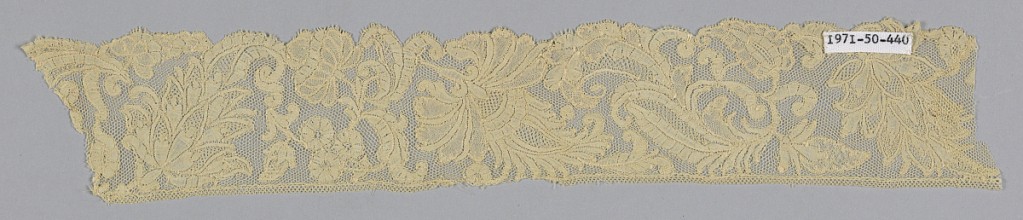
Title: Fragment
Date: early 18th century
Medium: linen Technique: bobbin lace, Brussels style
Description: Brussels style fragment of fantastic leaves and flowers.